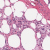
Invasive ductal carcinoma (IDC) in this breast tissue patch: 0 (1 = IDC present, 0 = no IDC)